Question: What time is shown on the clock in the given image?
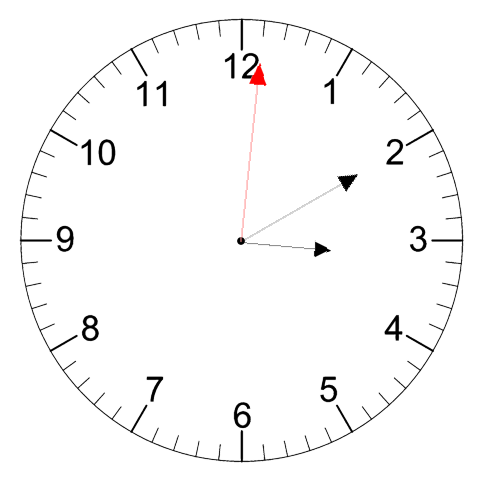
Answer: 03:10:01